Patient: sex M, age 69
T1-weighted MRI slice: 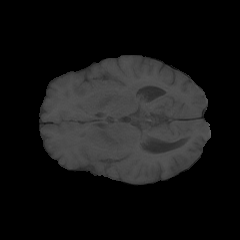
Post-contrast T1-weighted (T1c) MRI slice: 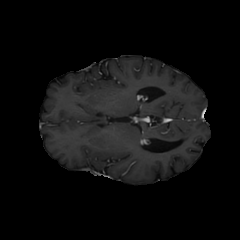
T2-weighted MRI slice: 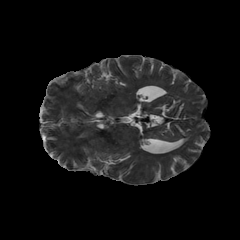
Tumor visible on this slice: no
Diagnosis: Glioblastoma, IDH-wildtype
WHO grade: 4